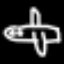
Label: airplane